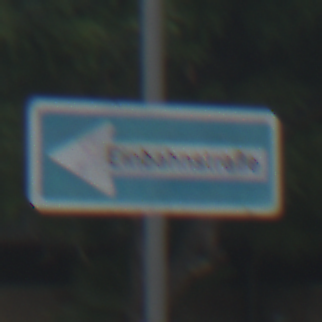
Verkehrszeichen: EinbahnstrasseLinksweisend
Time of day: MorningAfternoon
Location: Outdoor (Suburban)
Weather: PartlyCloudy
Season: NotSpecified
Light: Natural